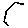
Label: hexagon